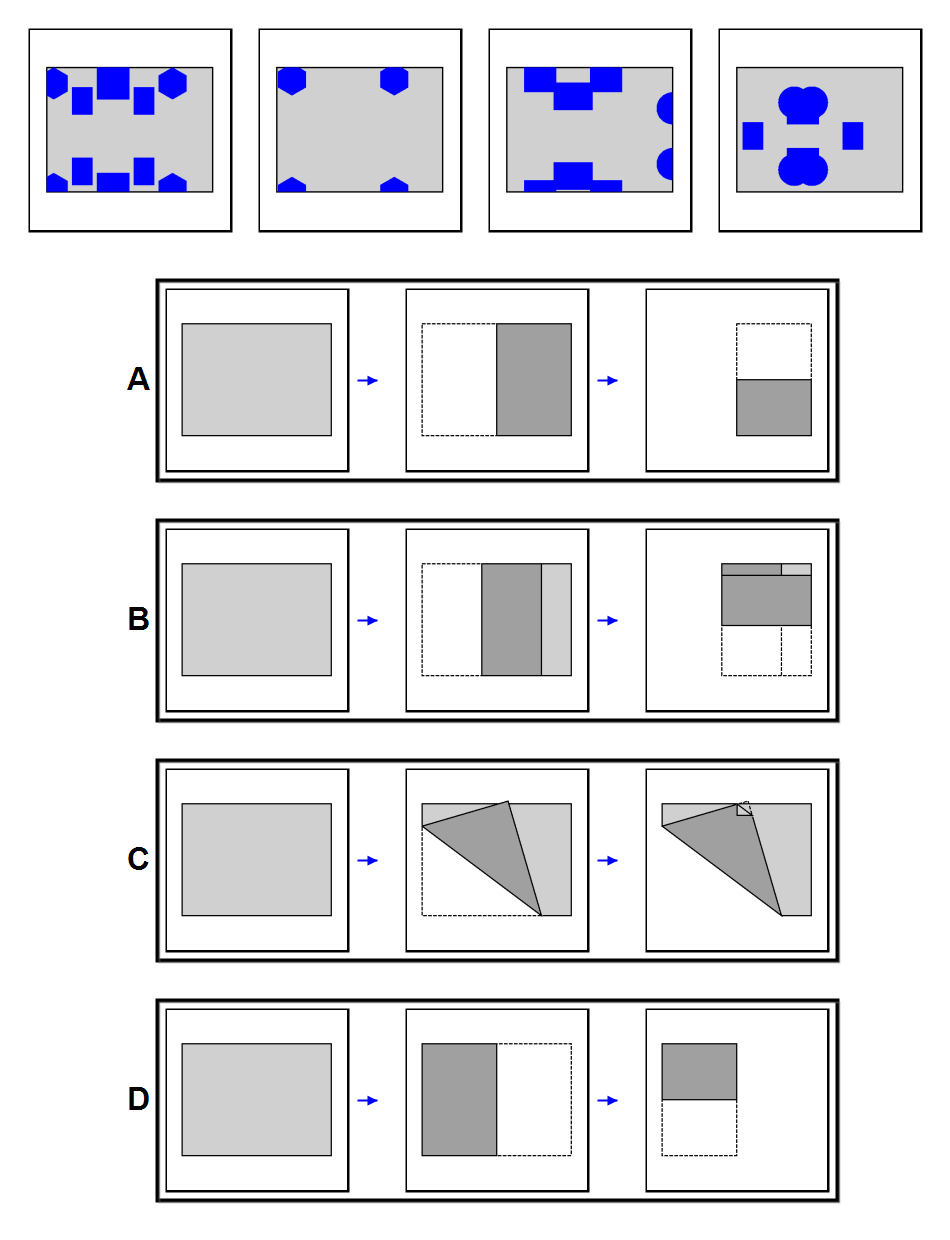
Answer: B